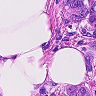
Metastatic tissue present: yes